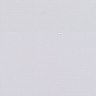
Metastatic tissue present: no